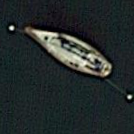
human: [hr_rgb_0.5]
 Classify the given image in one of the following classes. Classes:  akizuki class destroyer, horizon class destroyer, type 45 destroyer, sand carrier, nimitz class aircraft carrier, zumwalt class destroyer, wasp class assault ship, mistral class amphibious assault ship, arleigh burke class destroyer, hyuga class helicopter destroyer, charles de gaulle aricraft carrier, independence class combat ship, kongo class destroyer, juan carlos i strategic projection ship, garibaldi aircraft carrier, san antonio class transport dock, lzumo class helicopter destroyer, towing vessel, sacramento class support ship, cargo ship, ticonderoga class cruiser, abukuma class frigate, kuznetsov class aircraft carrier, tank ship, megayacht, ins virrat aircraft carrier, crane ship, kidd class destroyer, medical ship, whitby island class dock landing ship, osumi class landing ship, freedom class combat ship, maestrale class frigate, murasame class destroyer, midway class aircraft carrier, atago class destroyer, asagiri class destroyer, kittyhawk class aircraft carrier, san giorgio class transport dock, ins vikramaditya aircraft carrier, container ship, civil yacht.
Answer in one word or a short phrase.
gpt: Civil yacht